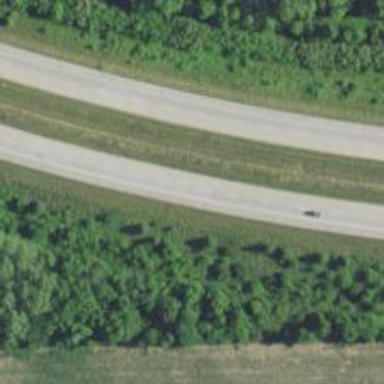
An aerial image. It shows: Trunk highway with expressway features.